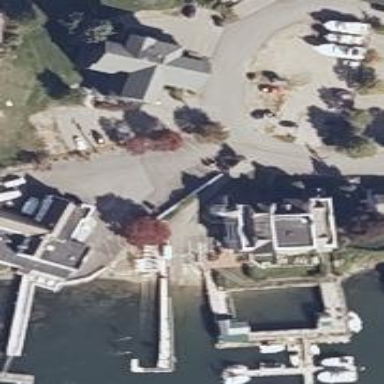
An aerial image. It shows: Slipway on leisure land.